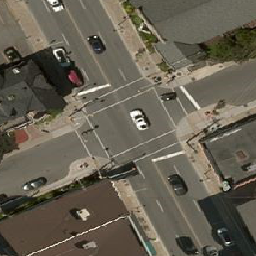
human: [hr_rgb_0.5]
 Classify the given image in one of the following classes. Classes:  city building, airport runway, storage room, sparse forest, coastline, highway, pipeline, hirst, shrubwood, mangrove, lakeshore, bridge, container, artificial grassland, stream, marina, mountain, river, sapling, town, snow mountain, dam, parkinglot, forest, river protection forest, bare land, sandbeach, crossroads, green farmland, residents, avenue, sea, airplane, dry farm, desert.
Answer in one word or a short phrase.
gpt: crossroads